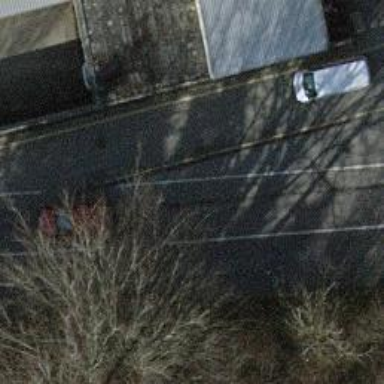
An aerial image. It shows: Uncontrolled road crossing with markings.